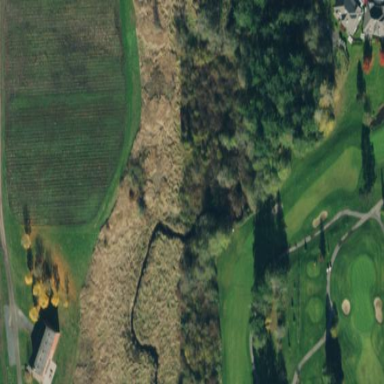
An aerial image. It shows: Grassy area designated as golf fairway.